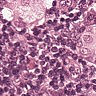
Metastatic tissue present: yes